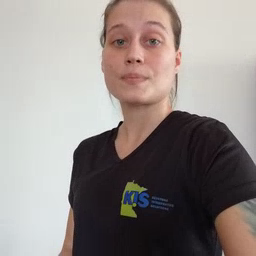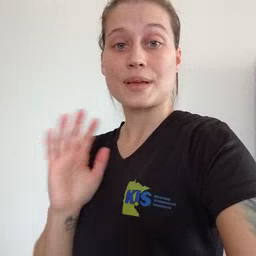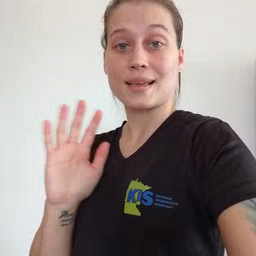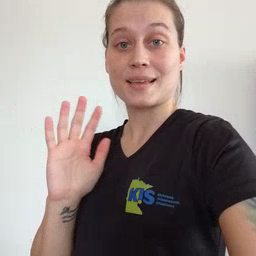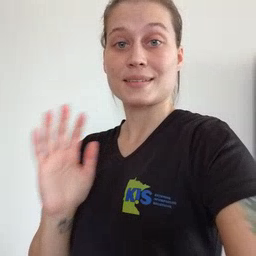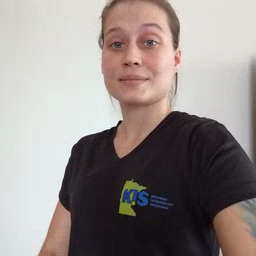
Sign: bye